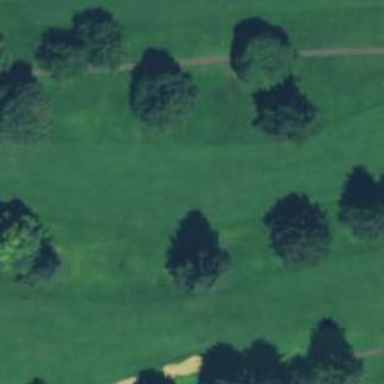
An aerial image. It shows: Golf hole.